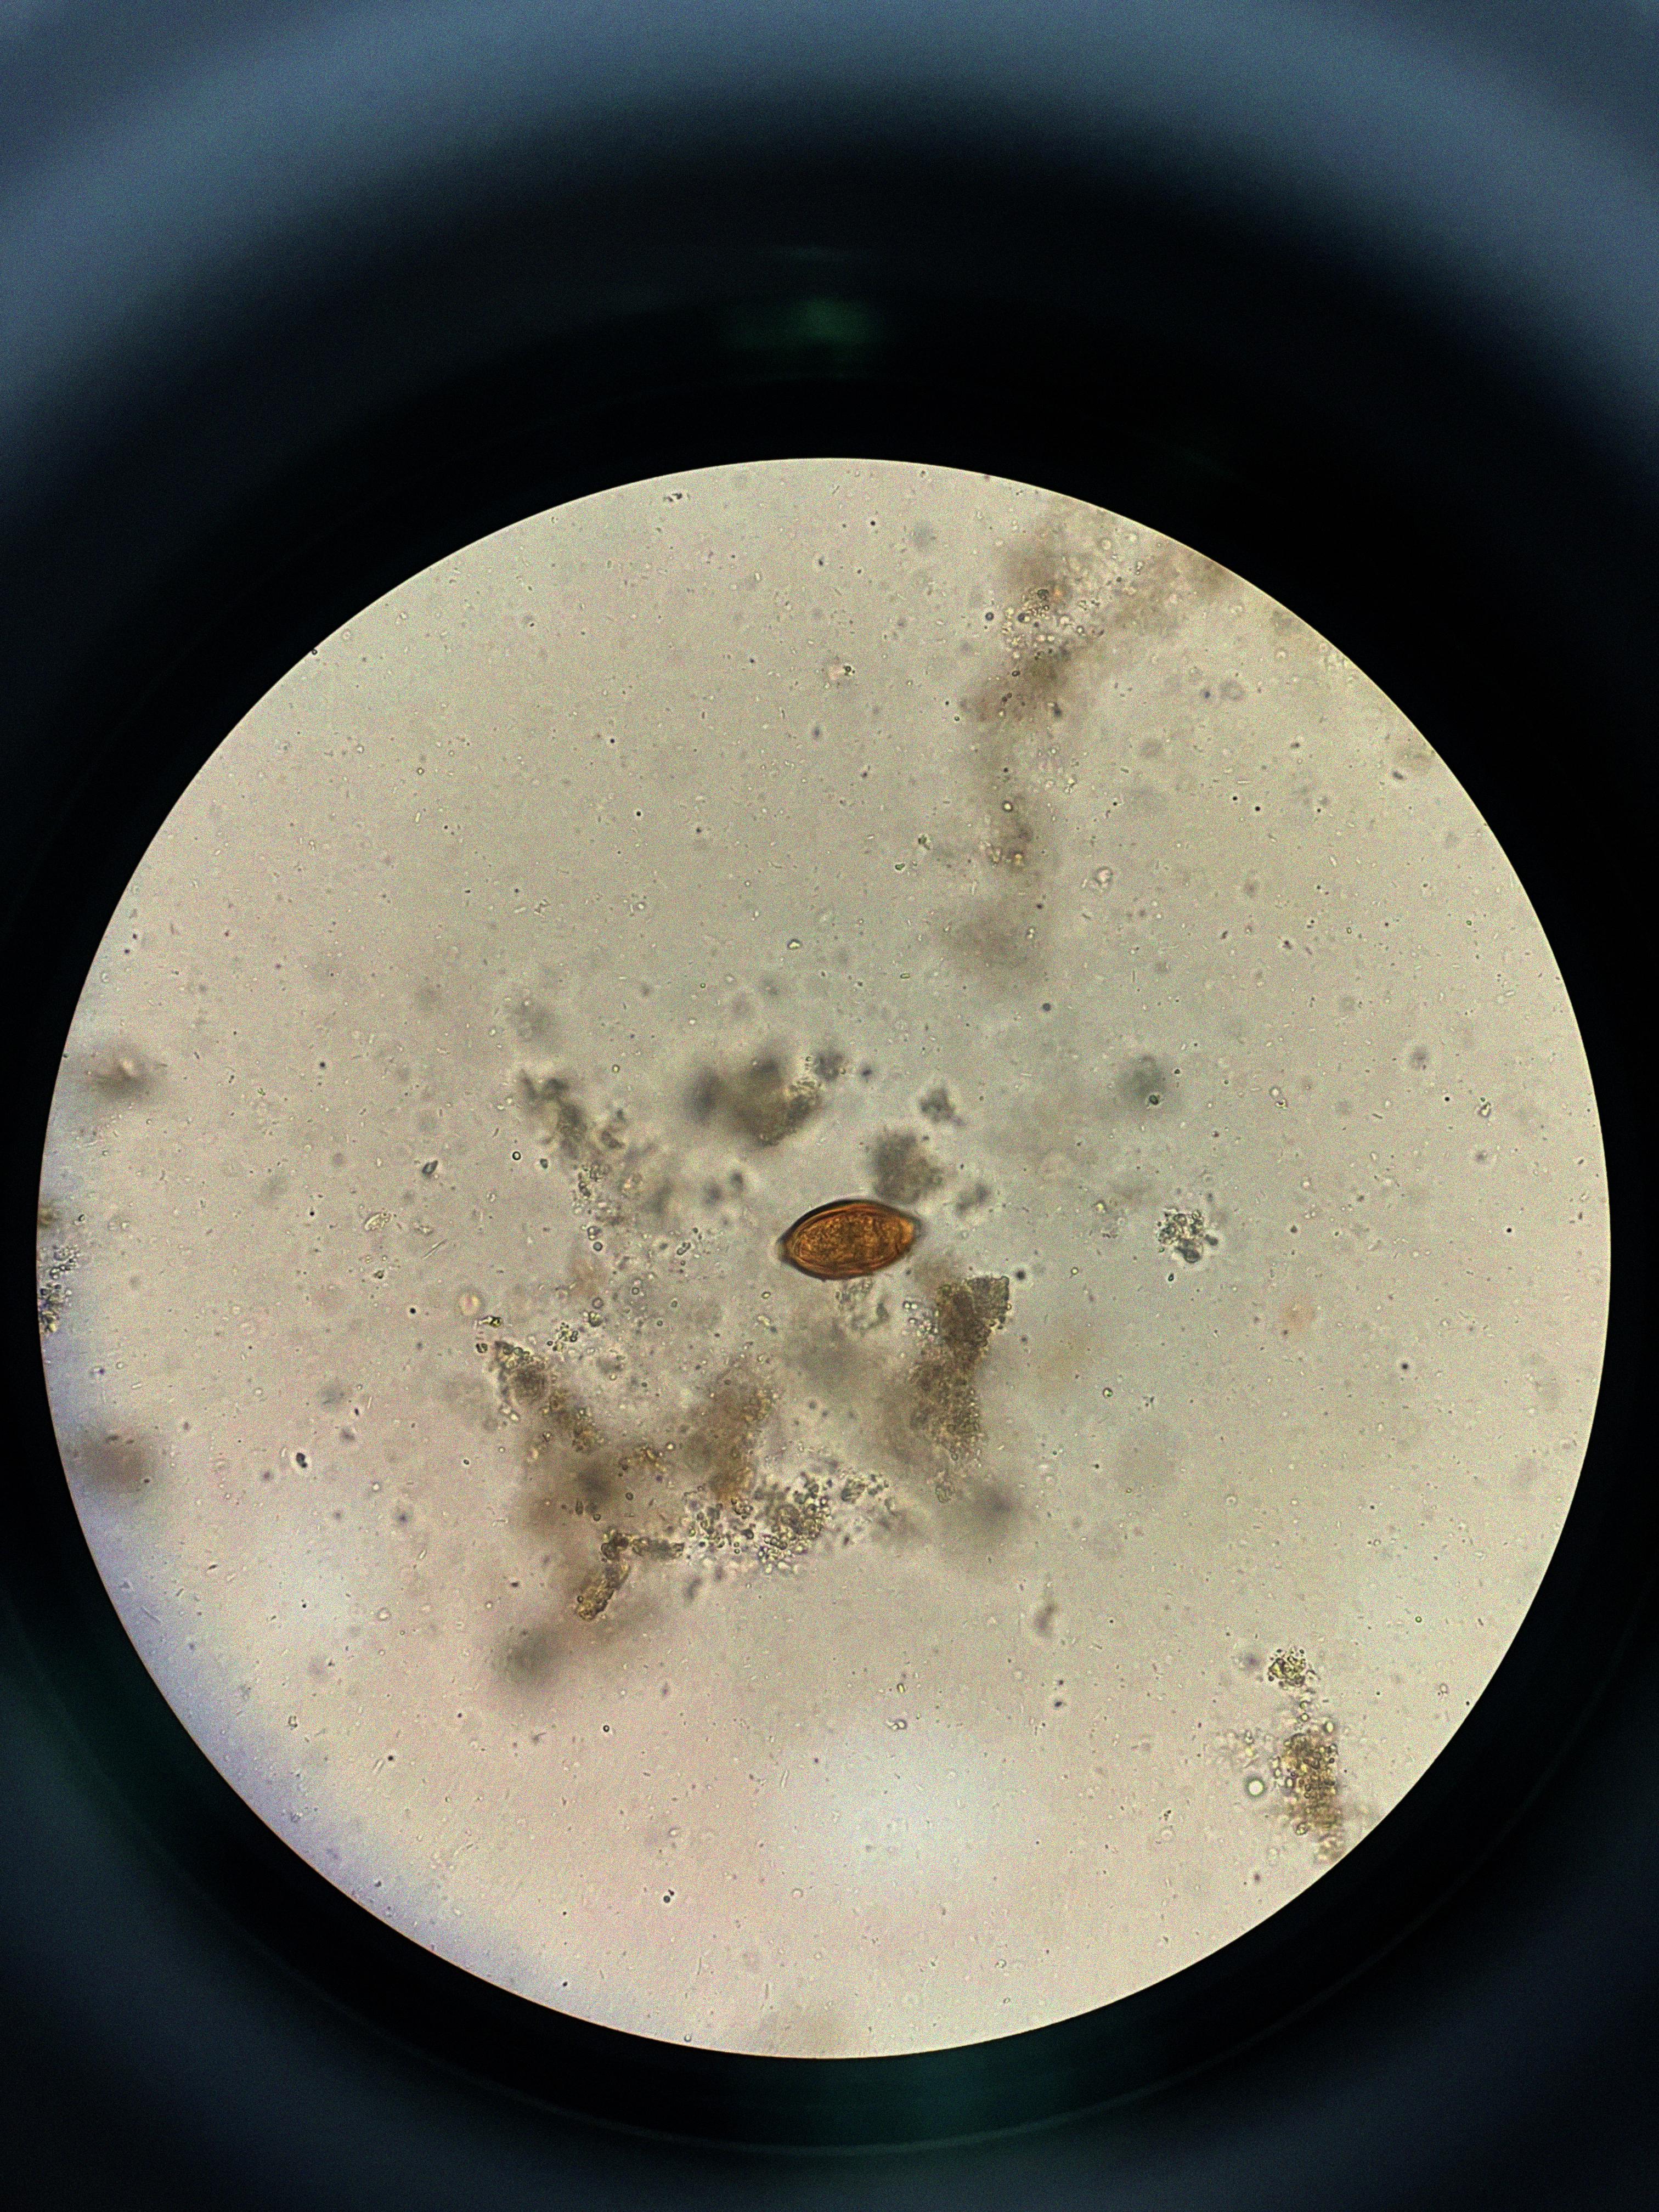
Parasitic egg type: Trichuris trichiura